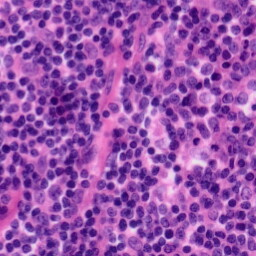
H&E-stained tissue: Tonsil